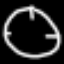
Label: clock